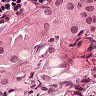
Metastatic tissue present: yes